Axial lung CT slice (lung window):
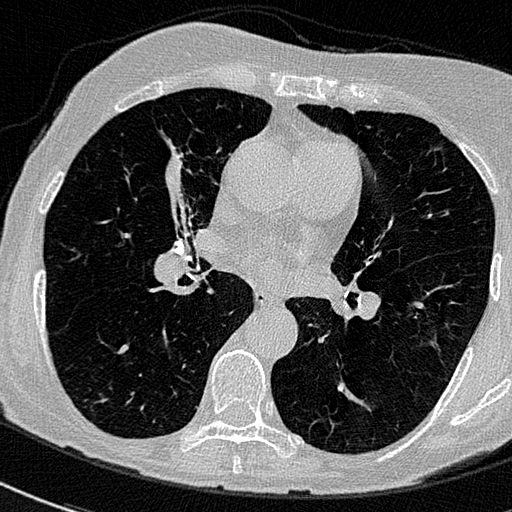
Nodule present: no